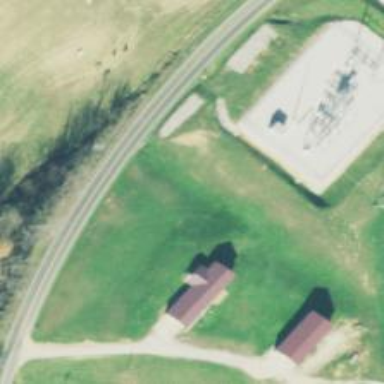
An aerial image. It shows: Distribution substation surrounded by fence.